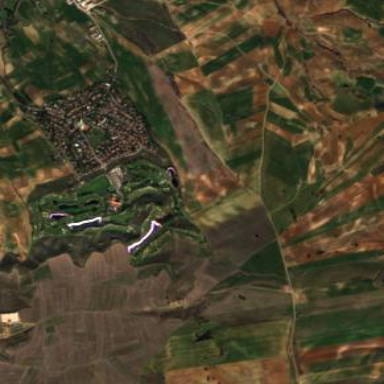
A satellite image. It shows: Golf course.